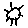
Label: sun